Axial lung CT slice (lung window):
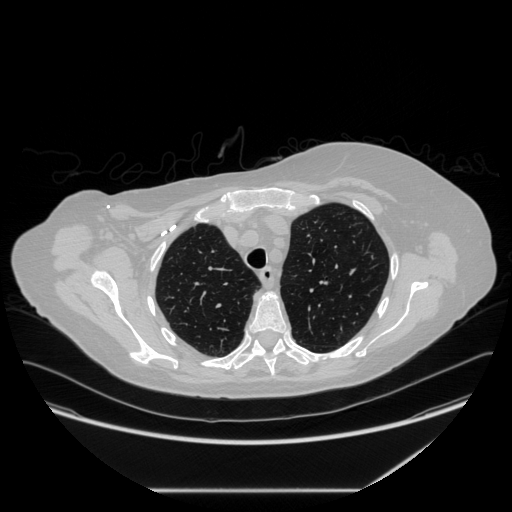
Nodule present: no